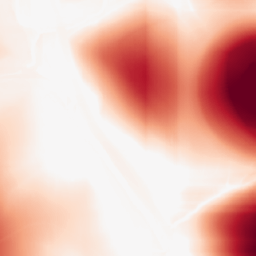
Category: morphological
Decomposition family: rolling_ball
Decomposition parameters: radius: 100
Upsampling method: area
Upsampling parameters: scale: 2
Upsampling scale: 2